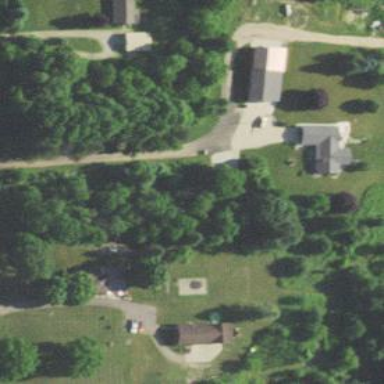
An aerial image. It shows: Driveway.